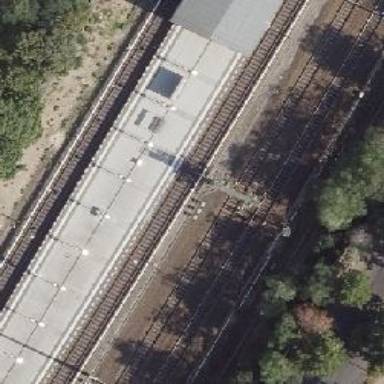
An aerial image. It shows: Railway signal.